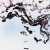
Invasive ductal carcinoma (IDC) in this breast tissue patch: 0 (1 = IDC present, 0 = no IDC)